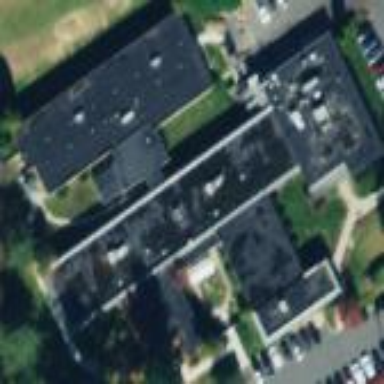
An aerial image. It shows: Building that serves as nursing home.